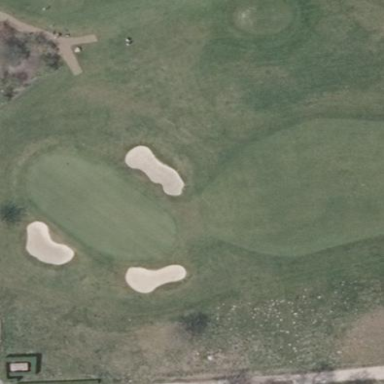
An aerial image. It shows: Golf green.